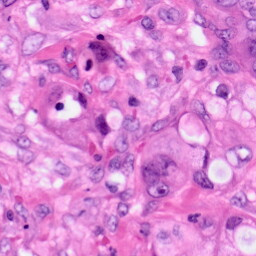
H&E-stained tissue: Pancreatic